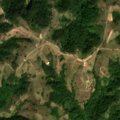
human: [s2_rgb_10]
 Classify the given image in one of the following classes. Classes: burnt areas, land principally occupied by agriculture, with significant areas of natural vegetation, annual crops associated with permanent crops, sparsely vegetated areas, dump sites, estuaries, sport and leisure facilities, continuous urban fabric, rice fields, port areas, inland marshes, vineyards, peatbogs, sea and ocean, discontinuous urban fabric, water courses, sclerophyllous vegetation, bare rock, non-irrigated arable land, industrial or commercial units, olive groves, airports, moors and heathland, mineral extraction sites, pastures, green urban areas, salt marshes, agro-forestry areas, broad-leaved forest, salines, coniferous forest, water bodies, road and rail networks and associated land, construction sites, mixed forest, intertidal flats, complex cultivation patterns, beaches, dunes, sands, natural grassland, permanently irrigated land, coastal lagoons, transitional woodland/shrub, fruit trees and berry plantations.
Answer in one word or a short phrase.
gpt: complex cultivation patterns, land principally occupied by agriculture, with significant areas of natural vegetation, broad-leaved forest, transitional woodland/shrub